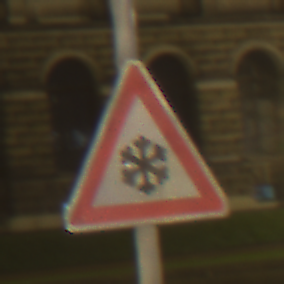
Verkehrszeichen: SchneeOderEisglaette
Umgebung: Outdoor, Urban
Tageszeit: Night
Wetter: Overcast
Licht: Artificial
Jahreszeit: NotSpecified
Kontrast: HighContrast